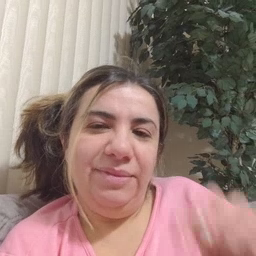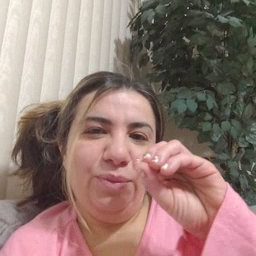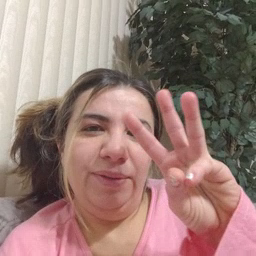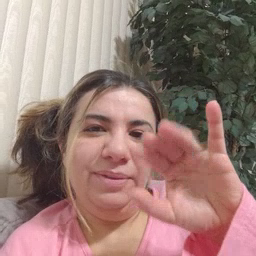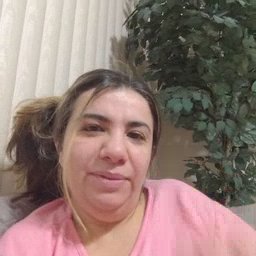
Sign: owie